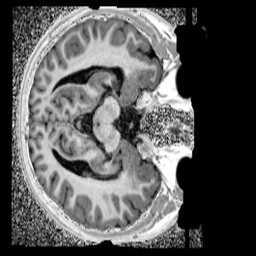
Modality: UNIT1_denoised
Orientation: axial
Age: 13
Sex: male
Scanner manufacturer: siemens
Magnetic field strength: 3 T
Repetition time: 4 s
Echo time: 0.00299 s